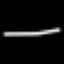
Label: line